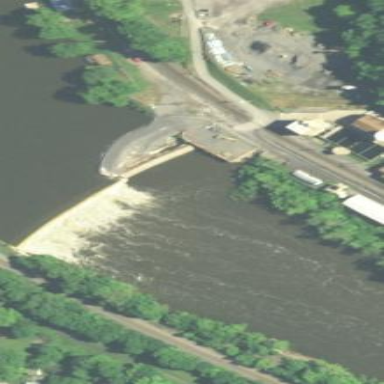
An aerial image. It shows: Dam across waterway.